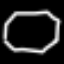
Label: octagon